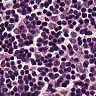
Metastatic tissue present: no